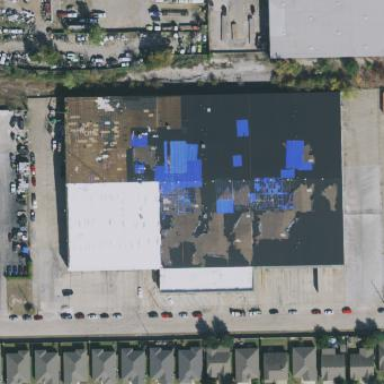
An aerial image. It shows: Warehouse.